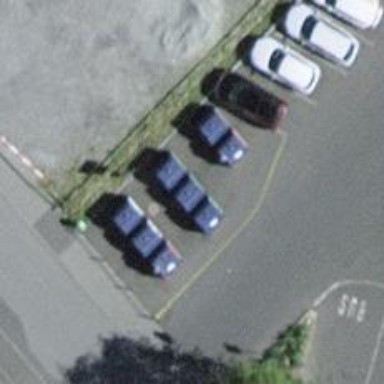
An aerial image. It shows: Recycling container in the area designated for recycling.